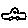
Label: car